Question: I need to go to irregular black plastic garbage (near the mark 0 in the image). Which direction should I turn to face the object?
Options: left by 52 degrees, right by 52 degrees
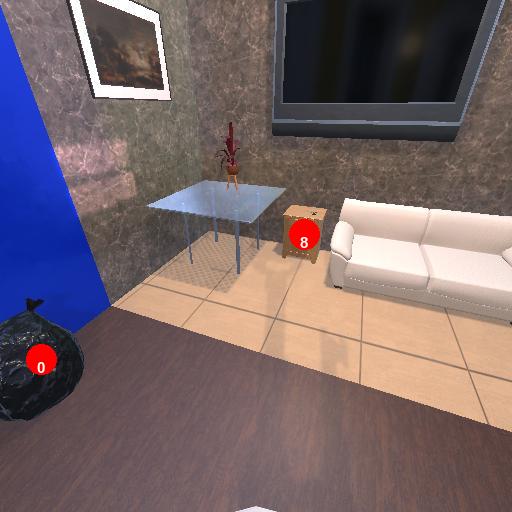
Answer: left by 52 degrees